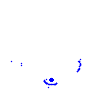
Particle: kaon